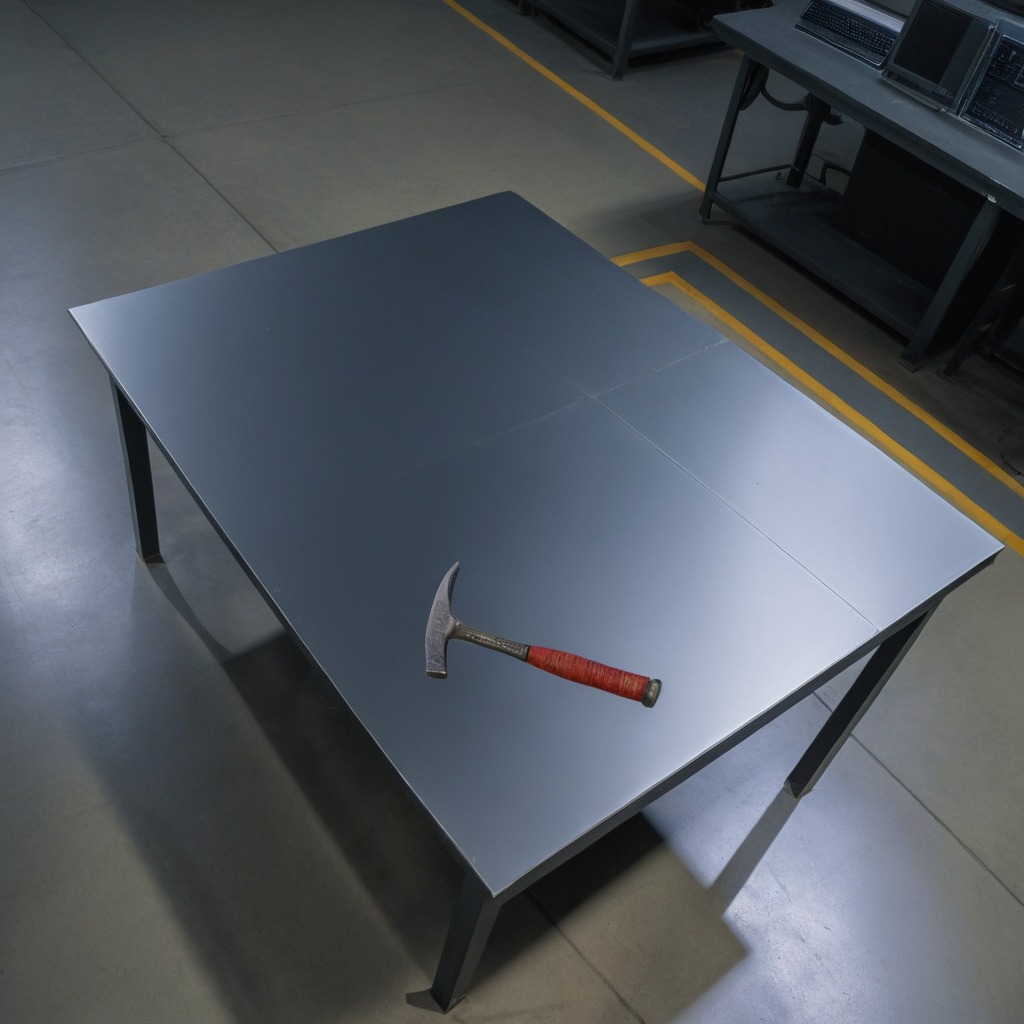
A hammer is lying on the tabletop in the basement in the evening.